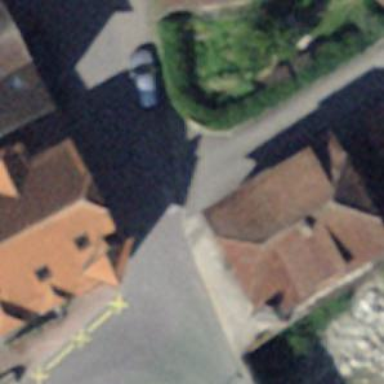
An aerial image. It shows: Residential road with asphalt surface.